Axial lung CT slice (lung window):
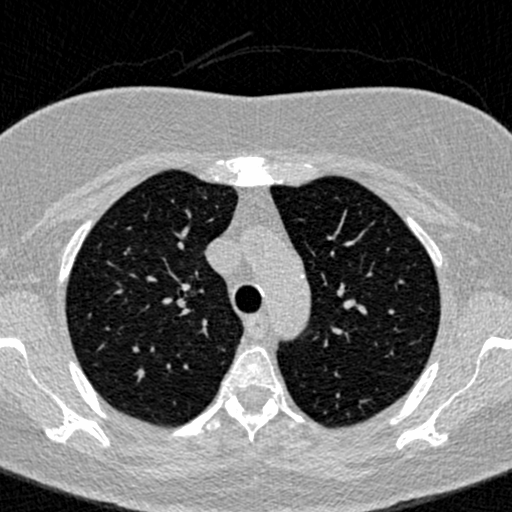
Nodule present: no